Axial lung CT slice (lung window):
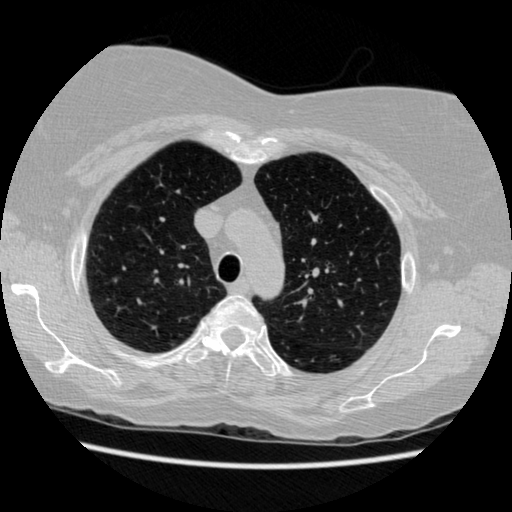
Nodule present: no